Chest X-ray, PA view. Patient: 79 years old, sex M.
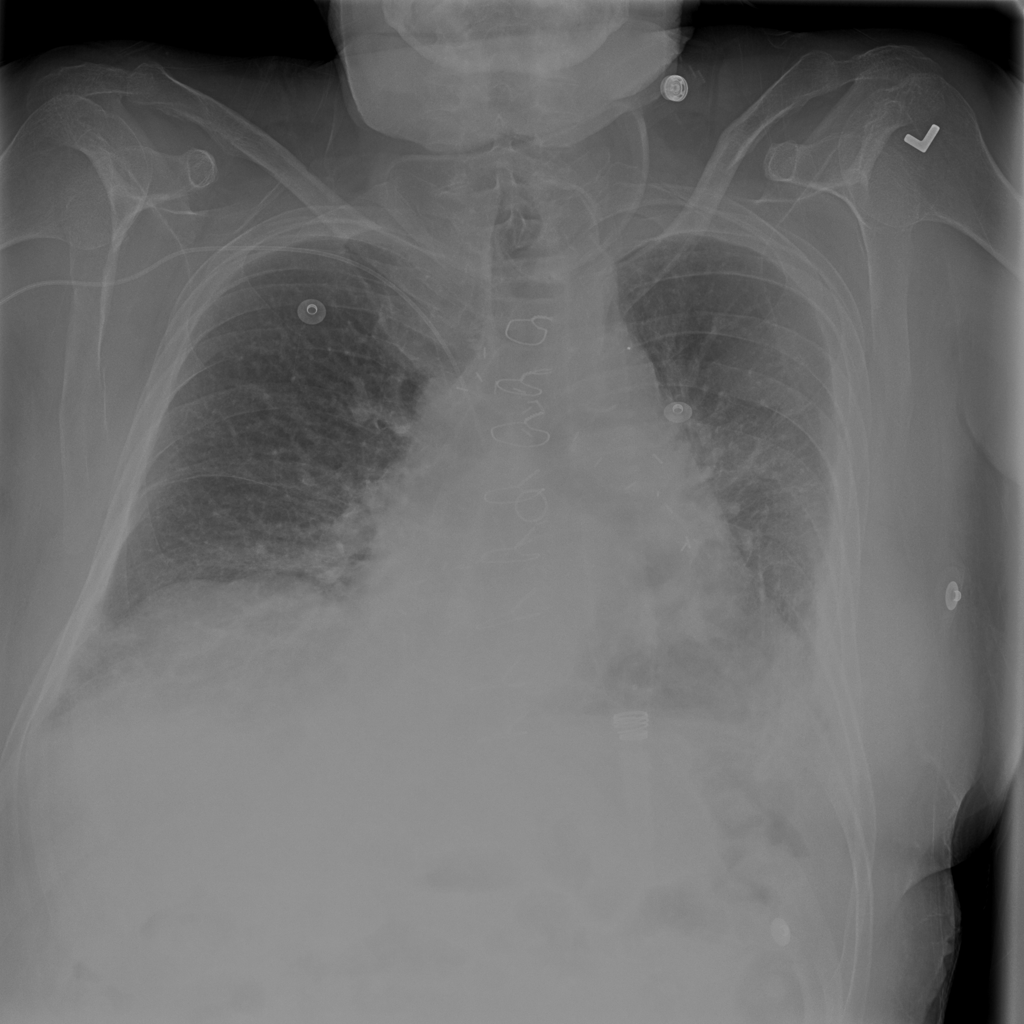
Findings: Atelectasis, Pleural_Thickening